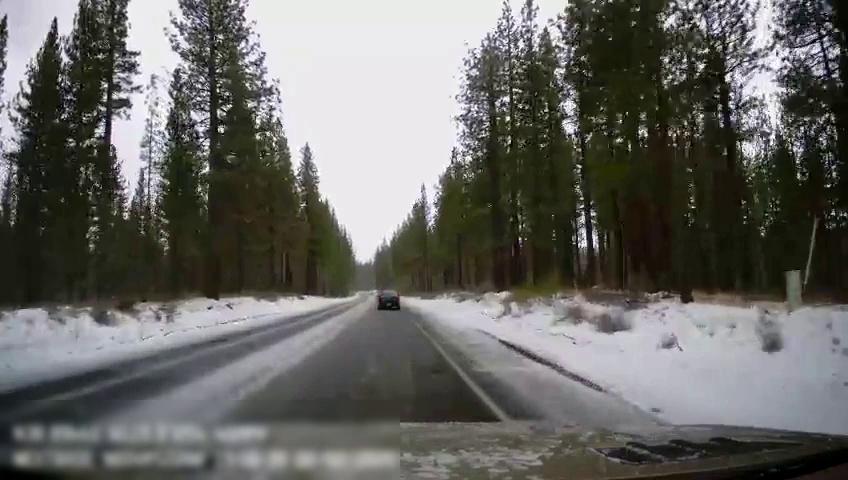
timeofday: Day
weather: Snowy
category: Drivable Space
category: Vehicles | Car
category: Lanes | Current Lane